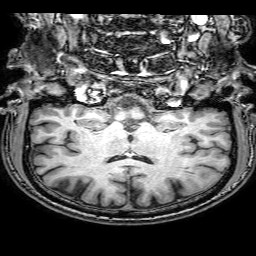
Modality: T1w
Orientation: sagittal
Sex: male
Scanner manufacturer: philips
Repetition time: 0.008171 s
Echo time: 0.00374 s